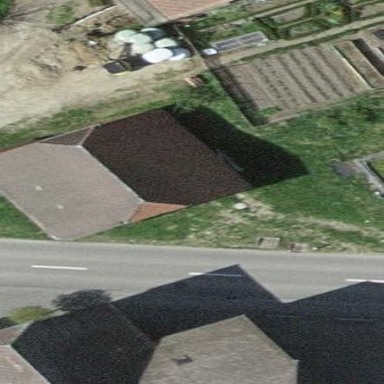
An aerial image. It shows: Barn.